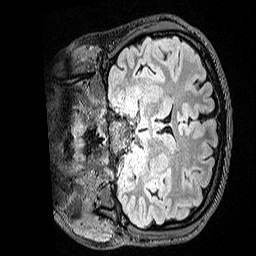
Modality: FLAIR
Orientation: coronal
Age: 22
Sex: female
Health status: healthy
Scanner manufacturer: siemens
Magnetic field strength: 3 T
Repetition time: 5 s
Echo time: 0.388 s